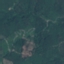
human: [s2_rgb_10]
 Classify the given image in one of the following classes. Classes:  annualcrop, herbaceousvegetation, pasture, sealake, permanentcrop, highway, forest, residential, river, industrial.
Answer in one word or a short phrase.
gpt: Forest